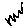
Label: zigzag